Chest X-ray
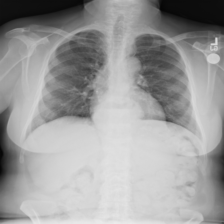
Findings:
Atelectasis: negative
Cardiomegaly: negative
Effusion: negative
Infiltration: negative
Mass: positive
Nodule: negative
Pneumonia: negative
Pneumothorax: negative
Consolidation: negative
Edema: negative
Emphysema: negative
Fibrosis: negative
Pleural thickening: negative
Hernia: positive